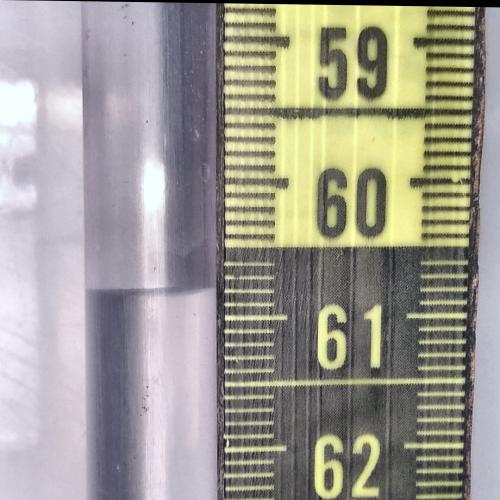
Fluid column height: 60.8 cm